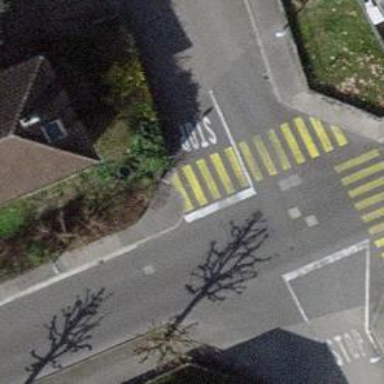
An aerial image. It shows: Asphalt footway with marked crossing.